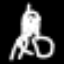
Label: The Eiffel Tower